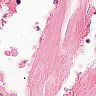
Metastatic tissue present: no